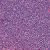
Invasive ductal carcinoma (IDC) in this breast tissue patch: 1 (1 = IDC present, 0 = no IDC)